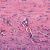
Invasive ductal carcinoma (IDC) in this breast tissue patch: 0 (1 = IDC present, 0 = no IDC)